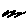
Label: zigzag